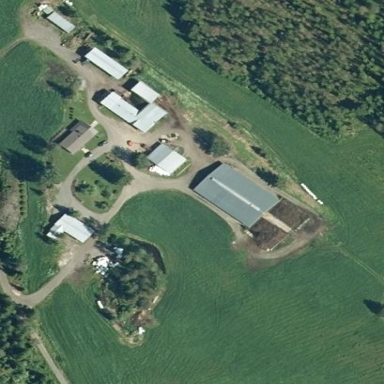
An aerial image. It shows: Farmyard area.